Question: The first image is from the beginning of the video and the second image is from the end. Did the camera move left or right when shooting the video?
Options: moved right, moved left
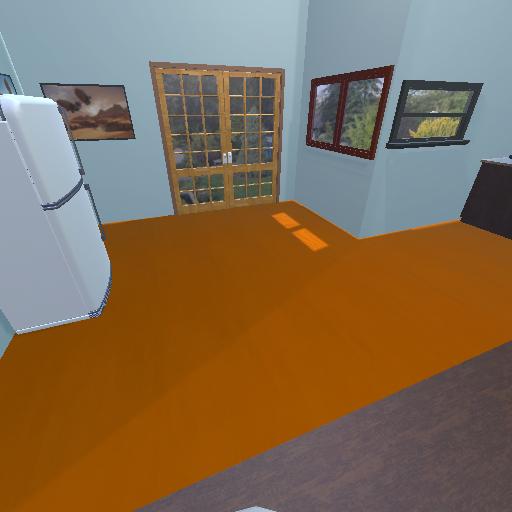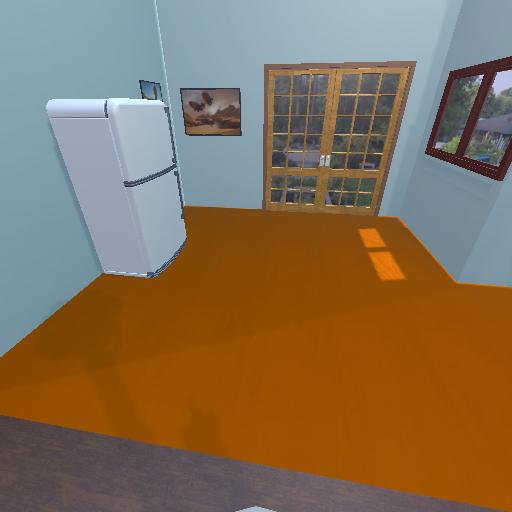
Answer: moved right